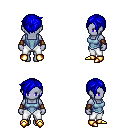
a pixel art fantasy rpg character, female body template, dark elf, purple skin, blue vest, white pants, blue pixie cut hairstyle, cloth bracers, gold boots, four views (front, back, left, right), 2x2 character sprite sheet, small pixel art, hard edges, no anti-aliasing